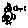
Label: bird